【题型】解答题　【知识点】解析几何　【难度】hard
已知椭圆 $\Gamma: \frac{x^2}{a^2} + y^2 = 1$（常数 $a > 2$），点 $A(a,1)$，$B(-a,1)$，$O$ 为坐标原点。

(1) 求椭圆离心率 $e$ 的取值范围；

(2) 若 $P$ 是椭圆 $\Gamma$ 上任意一点，$\overrightarrow{OP} = m\overrightarrow{OA} + n\overrightarrow{OB}$，求 $m + n$ 的取值范围；

(3) 设 $M(x_1,y_1)$，$N(x_2,y_2)$ 是椭圆 $\Gamma$ 上的两个动点，满足 $k_{OM} \cdot k_{ON} = k_{OA} \cdot k_{OB}$，试探究 $\triangle OMN$ 的面积是否为定值，说明理由。
【解答】

\noindent \textbf{【详解】}
(1) 由椭圆方程为 $\Gamma: \frac{x^2}{a^2} + y^2 = 1$，
则离心率 $e = \frac{c}{a} = \frac{\sqrt{a^2 - b^2}}{a} = \sqrt{1 - \frac{1}{a^2}}$，
又 $a \ge 2$，
所以 $e \in \left[\frac{\sqrt{3}}{2},1\right)$。

---

(2) 由已知得 $\overrightarrow{OP} = m\overrightarrow{OA} + n\overrightarrow{OB} = m(a,1) + n(-a,1) = (ma - na, m + n)$，
又 $P$ 是椭圆 $\Gamma$ 上任意一点，
则 $\frac{(ma - na)^2}{a^2} + (m + n)^2 = 1$，化简可得
$m^2 + n^2 - \frac{1}{2} = (m + n)^2 \leq 2(m + n)^2 = 1$，
所以 $m + n \in [-1,1]$。

---

(3) 法一：由已知可得 $\frac{y_1}{x_1} \cdot \frac{y_2}{x_2} = -\frac{1}{a^2}$，即 $x_1x_2 = -a^2y_1y_2$，
平方可得 $x_1^2x_2^2 = a^4y_1^2y_2^2$，
又 $M,N$ 在椭圆 $\Gamma$ 上，
所以 $y_1^2 = 1 - \frac{x_1^2}{a^2} = \frac{a^2 - x_1^2}{a^2}$，$y_2^2 = 1 - \frac{x_2^2}{a^2} = \frac{a^2 - x_2^2}{a^2}$，
所以 $x_1^2x_2^2 = (a^2 - x_1^2)(a^2 - x_2^2)$，
化简可得 $x_1^2 + x_2^2 = a^2$。

设 $\overrightarrow{OM}$ 与 $\overrightarrow{ON}$ 的夹角为 $\alpha$，
则 $\cos\alpha = \frac{x_1x_2 + y_1y_2}{\sqrt{x_1^2 + y_1^2} \cdot \sqrt{x_2^2 + y_2^2}}$，则 $\sin\alpha = \sqrt{1 - \cos^2\alpha} = \frac{|x_1y_2 - x_2y_1|}{\sqrt{x_1^2 + y_1^2} \cdot \sqrt{x_2^2 + y_2^2}}$，
所以 $\triangle OMN$ 的面积 $S = \frac{1}{2}|\overrightarrow{OM}| \cdot |\overrightarrow{ON}| \sin\alpha = \frac{1}{2}\sqrt{x_1^2 + y_1^2} \cdot \sqrt{x_2^2 + y_2^2} \cdot \frac{|x_1y_2 - x_2y_1|}{\sqrt{x_1^2 + y_1^2} \cdot \sqrt{x_2^2 + y_2^2}}$
$= \frac{1}{2}|x_1y_2 - x_2y_1| = \frac{1}{2}\sqrt{(x_1y_2 + x_2y_1)^2 - 4x_1x_2y_1y_2} = \frac{1}{2}\sqrt{\left(1 - \frac{x_1^2}{a^2}\right)x_2^2 + \left(1 - \frac{x_2^2}{a^2}\right)x_1^2 - \frac{2x_1^2x_2^2}{a^2}}$
$= \frac{1}{2}\sqrt{x_1^2 + x_2^2} = \frac{a}{2}$，
故 $\triangle OMN$ 的面积为定值。

---

法二：由已知 $\frac{y_1}{x_1} \cdot \frac{y_2}{x_2} = -\frac{1}{a^2}$，即 $x_1x_2 = -a^2y_1y_2$。

① 当直线 $MN$ 斜率不存在时，$x_1 = x_2, y_1 = -y_2$，则 $x_1^2 = a^2y_1^2$，
又 $M$ 在椭圆 $\Gamma$ 上，
则 $y_1^2 = 1 - \frac{x_1^2}{a^2} = \frac{a^2 - x_1^2}{a^2}$，所以 $|x_1| = \frac{\sqrt{2}}{2}a, |y_1| = \frac{\sqrt{2}}{2}$，
此时 $S_{\triangle OMN} = \frac{1}{2}|x_1| \cdot |2y_1| = \frac{a}{2}$；

② 当直线 $MN$ 斜率存在时，设直线 $MN$ 的方程为：$y = kx + t$，
联立直线与椭圆：
\[
\begin{cases}
\frac{x^2}{a^2} + y^2 = 1 \\
y = kx + t
\end{cases}
\]
得 $(1 + a^2k^2)x^2 + 2a^2ktx + a^2(t^2 - 1) = 0$，
则 $\Delta = (2a^2kt)^2 - 4(1 + a^2k^2)a^2(t^2 - 1) = 4a^2(a^2k^2 + 1 - t^2) > 0$，
$x_1 + x_2 = \frac{-2a^2kt}{1 + a^2k^2}$，$x_1x_2 = \frac{a^2(t^2 - 1)}{1 + a^2k^2}$。

$y_1y_2 = (kx_1 + t)(kx_2 + t) = k^2x_1x_2 + kt(x_1 + x_2) + t^2 = \frac{t^2 - a^2k^2}{1 + a^2k^2}$。

由 $\frac{a^2(t^2 - 1)}{1 + a^2k^2} = -a^2 \cdot \frac{t^2 - a^2k^2}{1 + a^2k^2}$，即 $2t^2 = a^2k^2 + 1$。

所以 $|MN| = \sqrt{1 + k^2}|x_1 - x_2| = \sqrt{1 + k^2}\sqrt{(x_1 + x_2)^2 - 4x_1x_2}$
$= \sqrt{1 + k^2} \cdot \sqrt{\frac{4a^2(a^2k^2 + 1 - t^2)}{(1 + a^2k^2)^2}} = \sqrt{1 + k^2} \cdot \sqrt{\frac{4a^2 \cdot t^2}{(2t^2)^2}} = \sqrt{1 + k^2} \cdot \frac{a}{|t|}$，

点 $O$ 到直线 $MN$ 的距离 $d = \frac{|t|}{\sqrt{1 + k^2}}$，

所以 $S_{\triangle OMN} = \frac{1}{2}|MN| \cdot d = \frac{1}{2}\sqrt{1 + k^2} \cdot \frac{a}{|t|} \cdot \frac{|t|}{\sqrt{1 + k^2}} = \frac{a}{2}$，

所以 $\triangle OMN$ 的面积为定值。

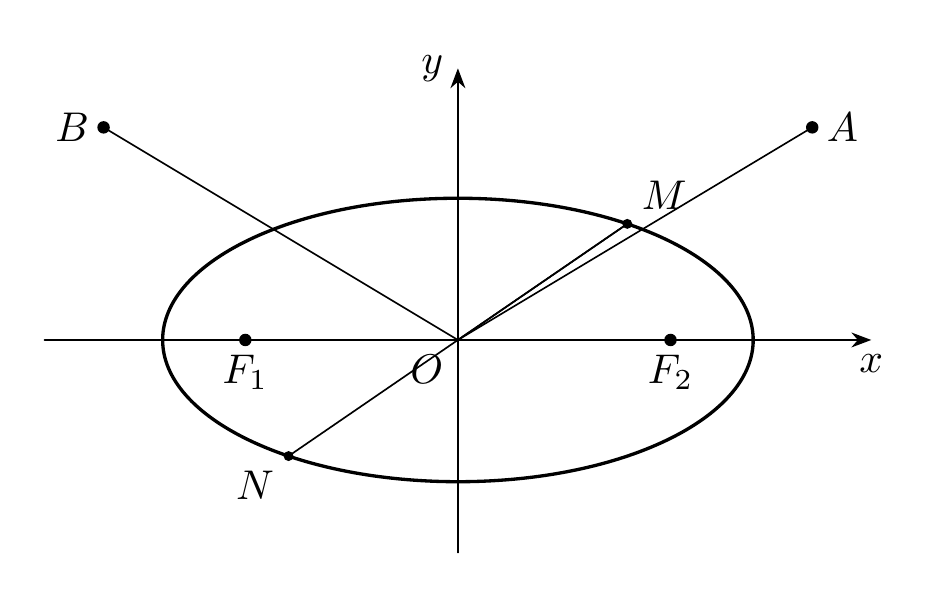